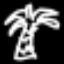
Label: palm tree